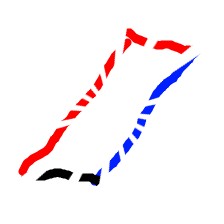
Shape: parallelogram